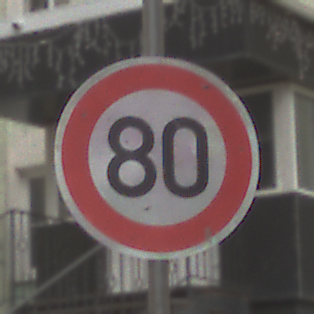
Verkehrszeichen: Geschwindigkeit80
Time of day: MorningAfternoon
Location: Outdoor (Urban)
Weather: Overcast
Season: NotSpecified
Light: Natural